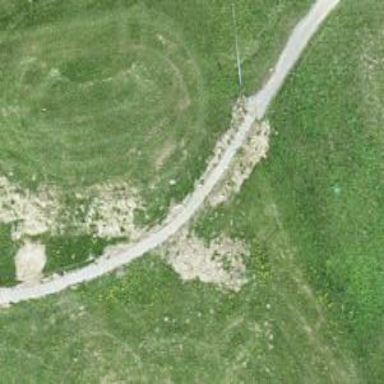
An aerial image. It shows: Pebblestone path.